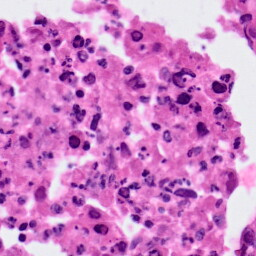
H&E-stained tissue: Lung